Question: I have a problem in iOS. It's support all interface orientations. But when orientation-locked modal controller is presented (by calling '[self presentViewController:UIViewController animated:YES completion:nil]'), sometimes the UI orientation is messed up.
Here are the steps:
1. Orientate the device so it's in portrait mode (doesn't matter portrait or upsideDown).
2. Present view controller as modal controller. This controller only support landscape mode. The UI orientation obviously rotated to landscape. Keep the device in portrait (since the controller is forced to landscape, the UI will still show a landscape UI eventhough the device is in portrait).
3. Dismiss the modal controller. Now the main UI is in landscape mode. The problem is, this main UI is supporting all orientations (like stated above).
4. After doing some interaction (without changing the device orientation), the device orientation suddenly back to portrait, but the UI does not follow suit.
Here's how the final screenshot:

My current thought is that this is iOS bug. I want to look for another opinions regarding this bug. I've search around the net (bing and google) and found nothing.
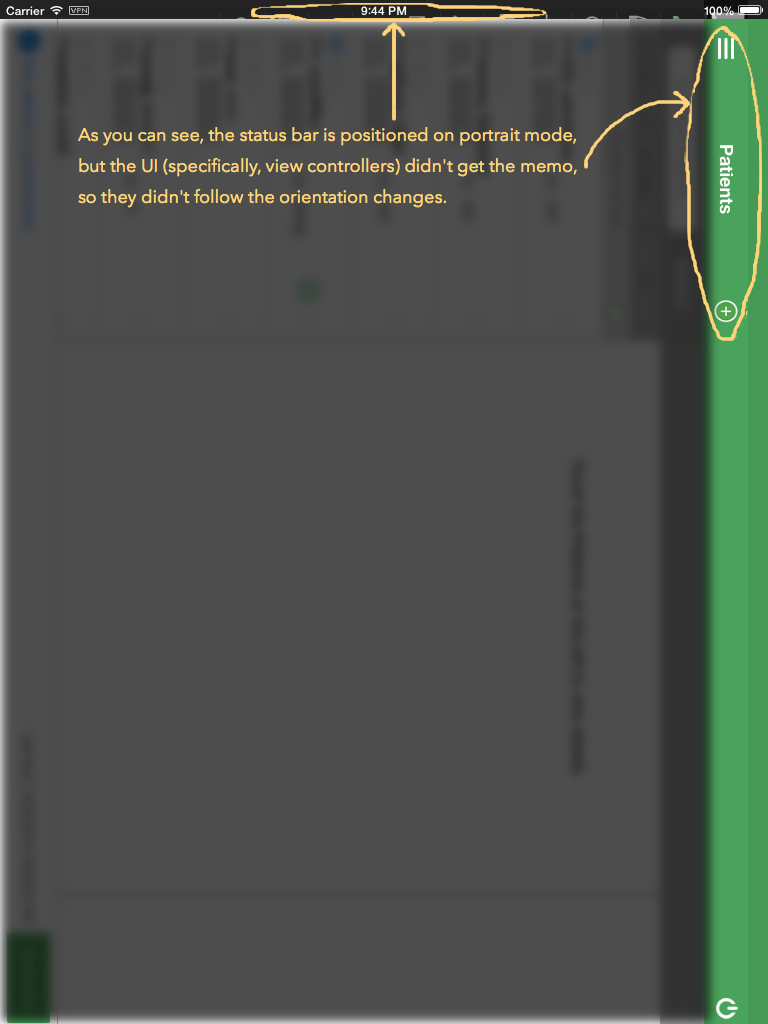
Answer: I often saw this in apps, sometimes even in iOS itself (on homescreen etc)..
I think it's an iOS bug and we as developers can nothing do about it, just write bug reports.